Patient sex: F
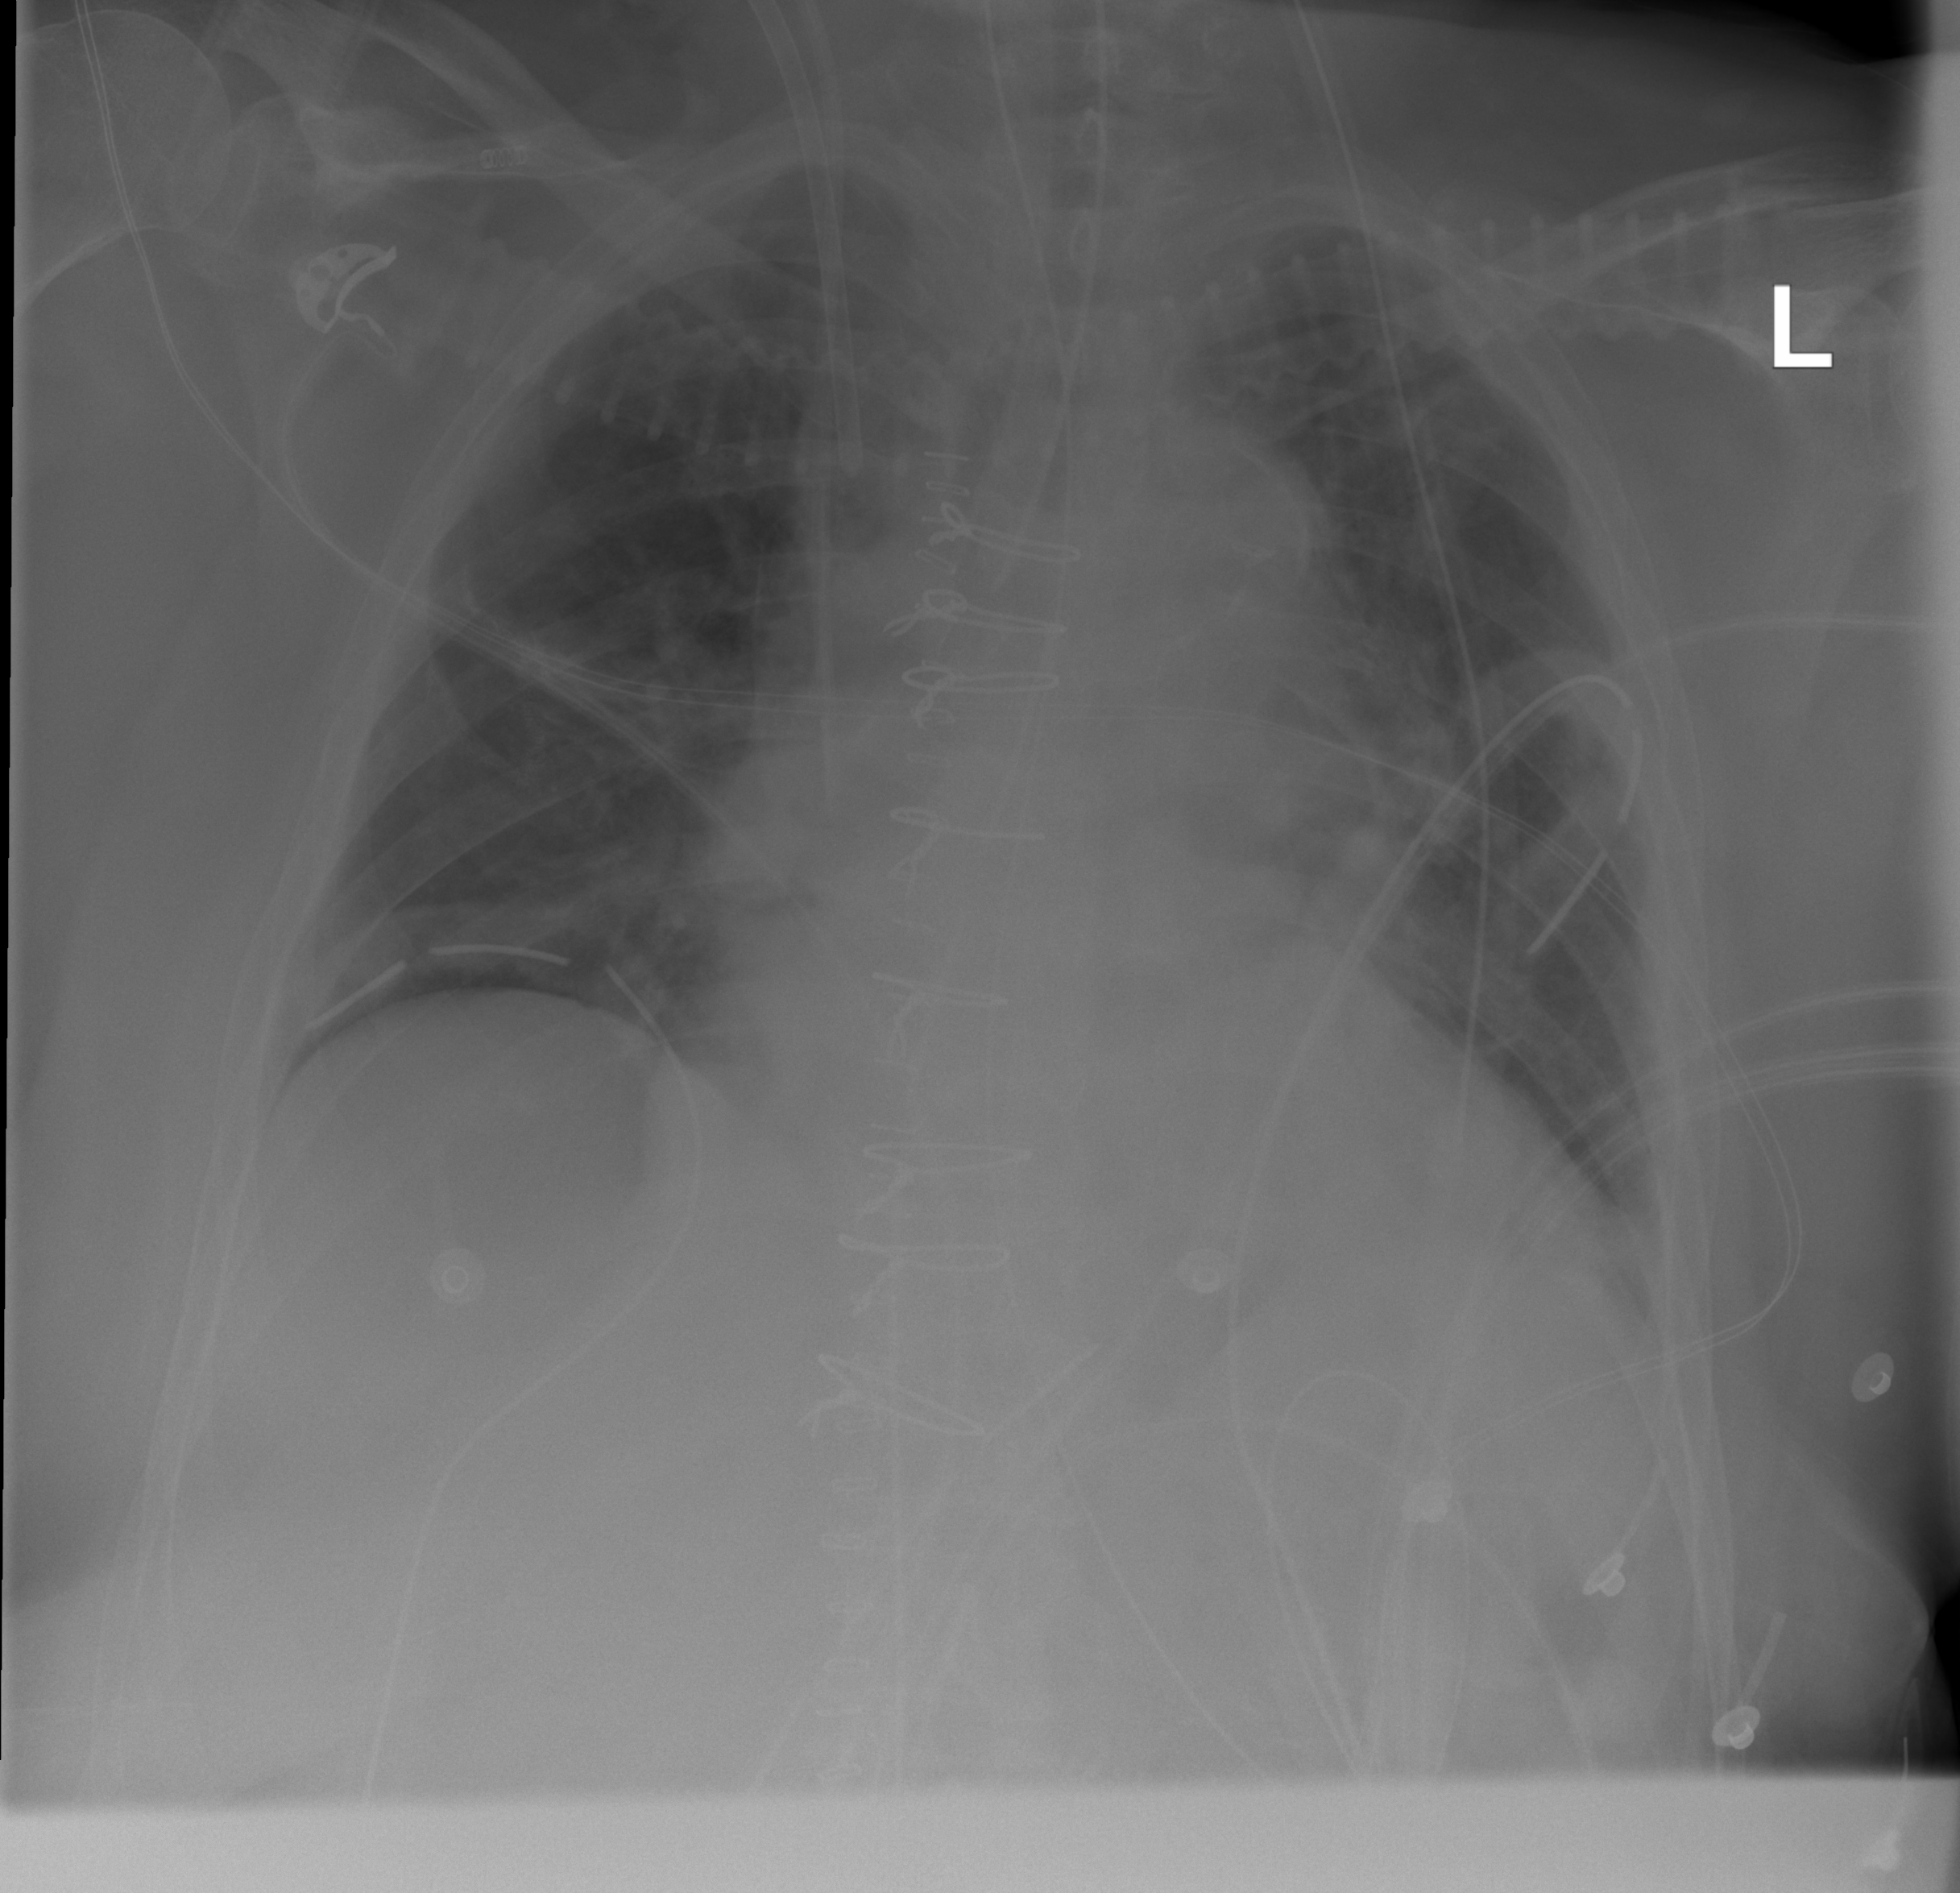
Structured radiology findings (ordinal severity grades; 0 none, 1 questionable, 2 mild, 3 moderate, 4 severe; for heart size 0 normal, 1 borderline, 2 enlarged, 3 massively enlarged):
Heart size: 2
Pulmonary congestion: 2
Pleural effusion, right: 0
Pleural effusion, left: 0
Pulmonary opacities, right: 0
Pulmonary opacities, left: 0
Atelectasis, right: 0
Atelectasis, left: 0